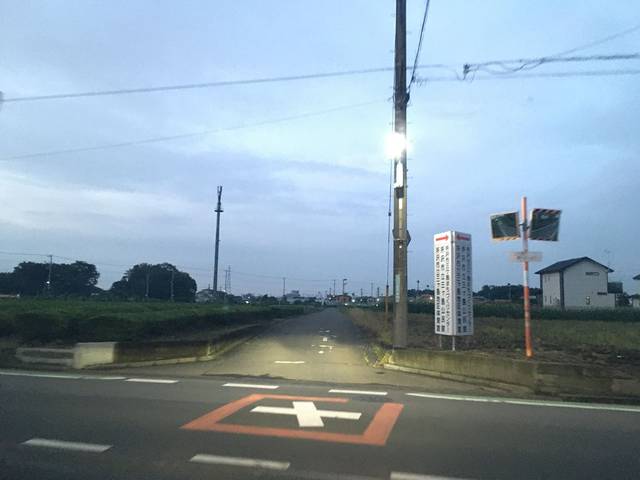
Region: Japan
Coordinates: 35.799, 139.404